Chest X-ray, PA view. Patient: 51 years old, sex M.
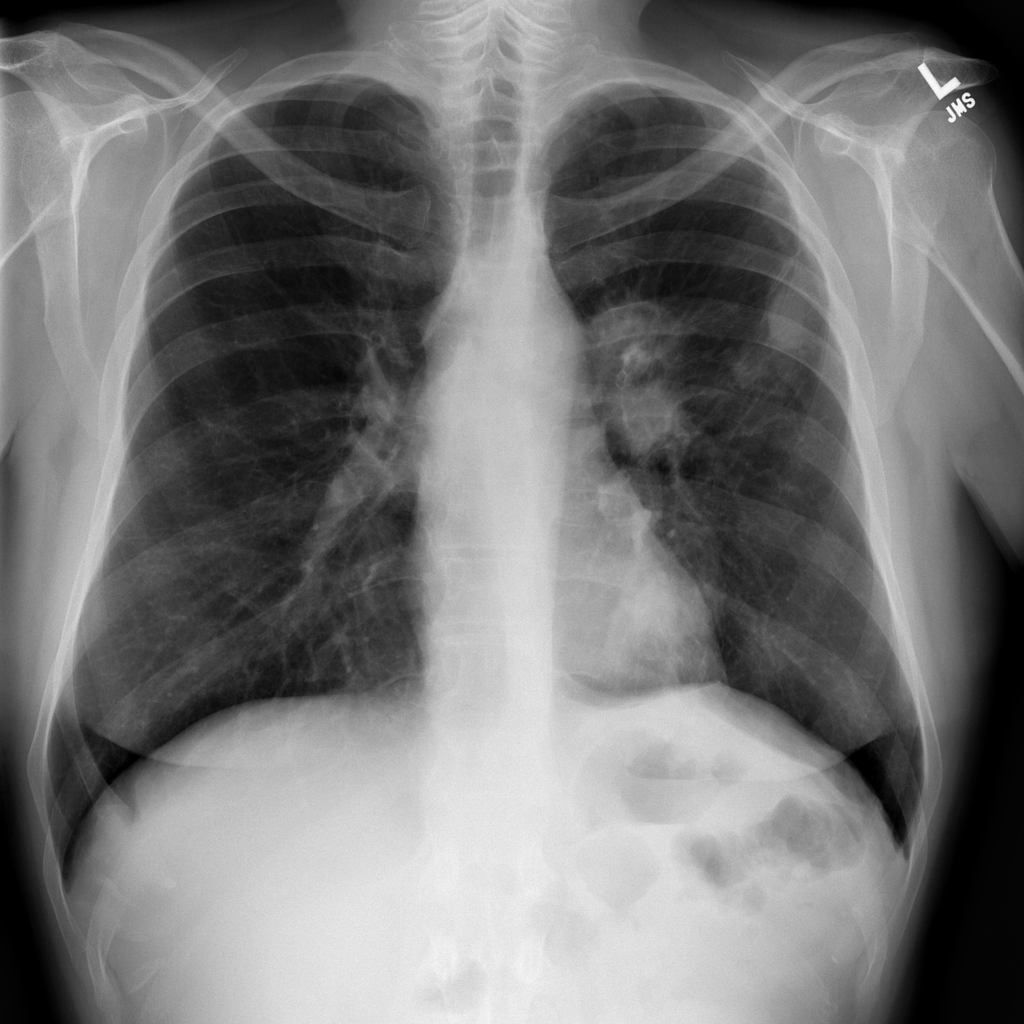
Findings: No Finding